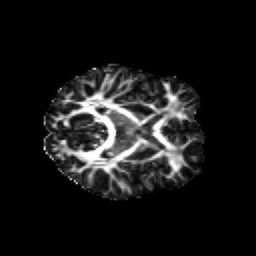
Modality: FA
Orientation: axial
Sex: female
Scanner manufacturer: siemens
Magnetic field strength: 3 T
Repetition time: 5 s
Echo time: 0.071 s